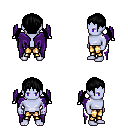
a pixel art fantasy rpg character, male body template, dark elf, purple skin, purple wings, gold greaves, black twin-tailed hairstyle, four views (front, back, left, right), 2x2 character sprite sheet, small pixel art, hard edges, no anti-aliasing